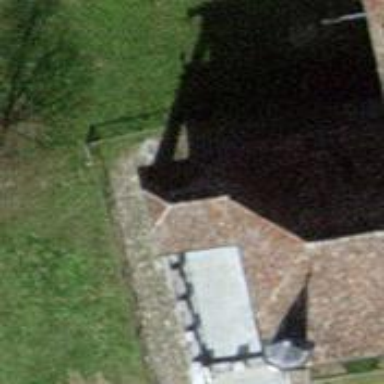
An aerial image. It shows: Set of steps made of unhewn cobblestone.